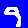
Digit: 9